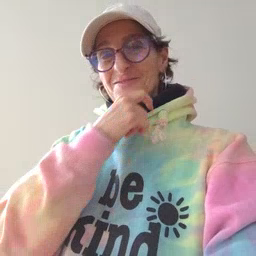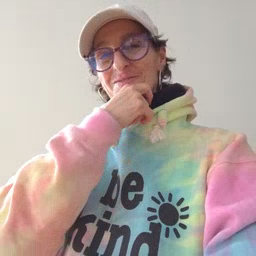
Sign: dry